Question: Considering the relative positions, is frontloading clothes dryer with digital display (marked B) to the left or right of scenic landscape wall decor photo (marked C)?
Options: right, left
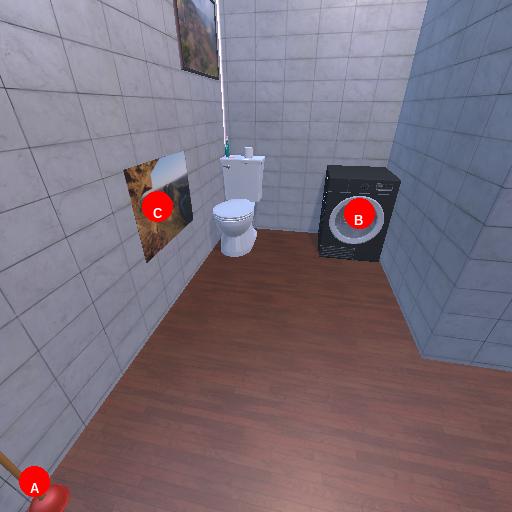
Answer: right